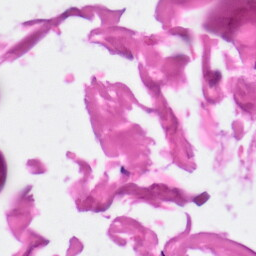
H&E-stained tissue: Skin